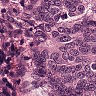
Metastatic tissue present: yes